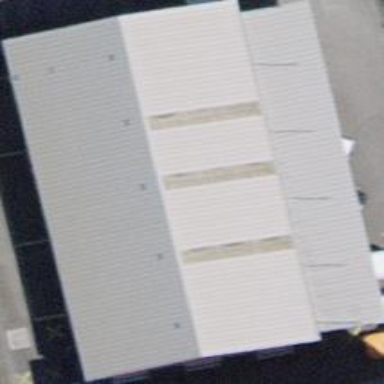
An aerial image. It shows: Industrial building.